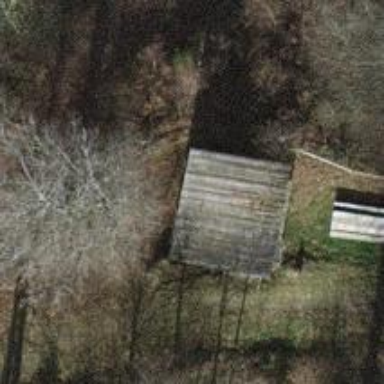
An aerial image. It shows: Shelter with roof.